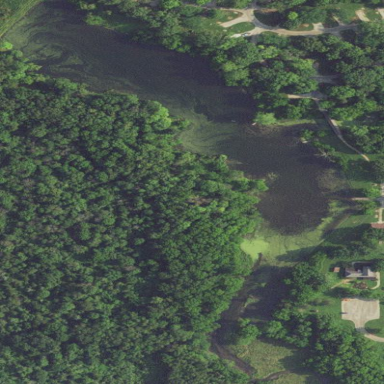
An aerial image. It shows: Peaceful pond surrounded by nature.